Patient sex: M
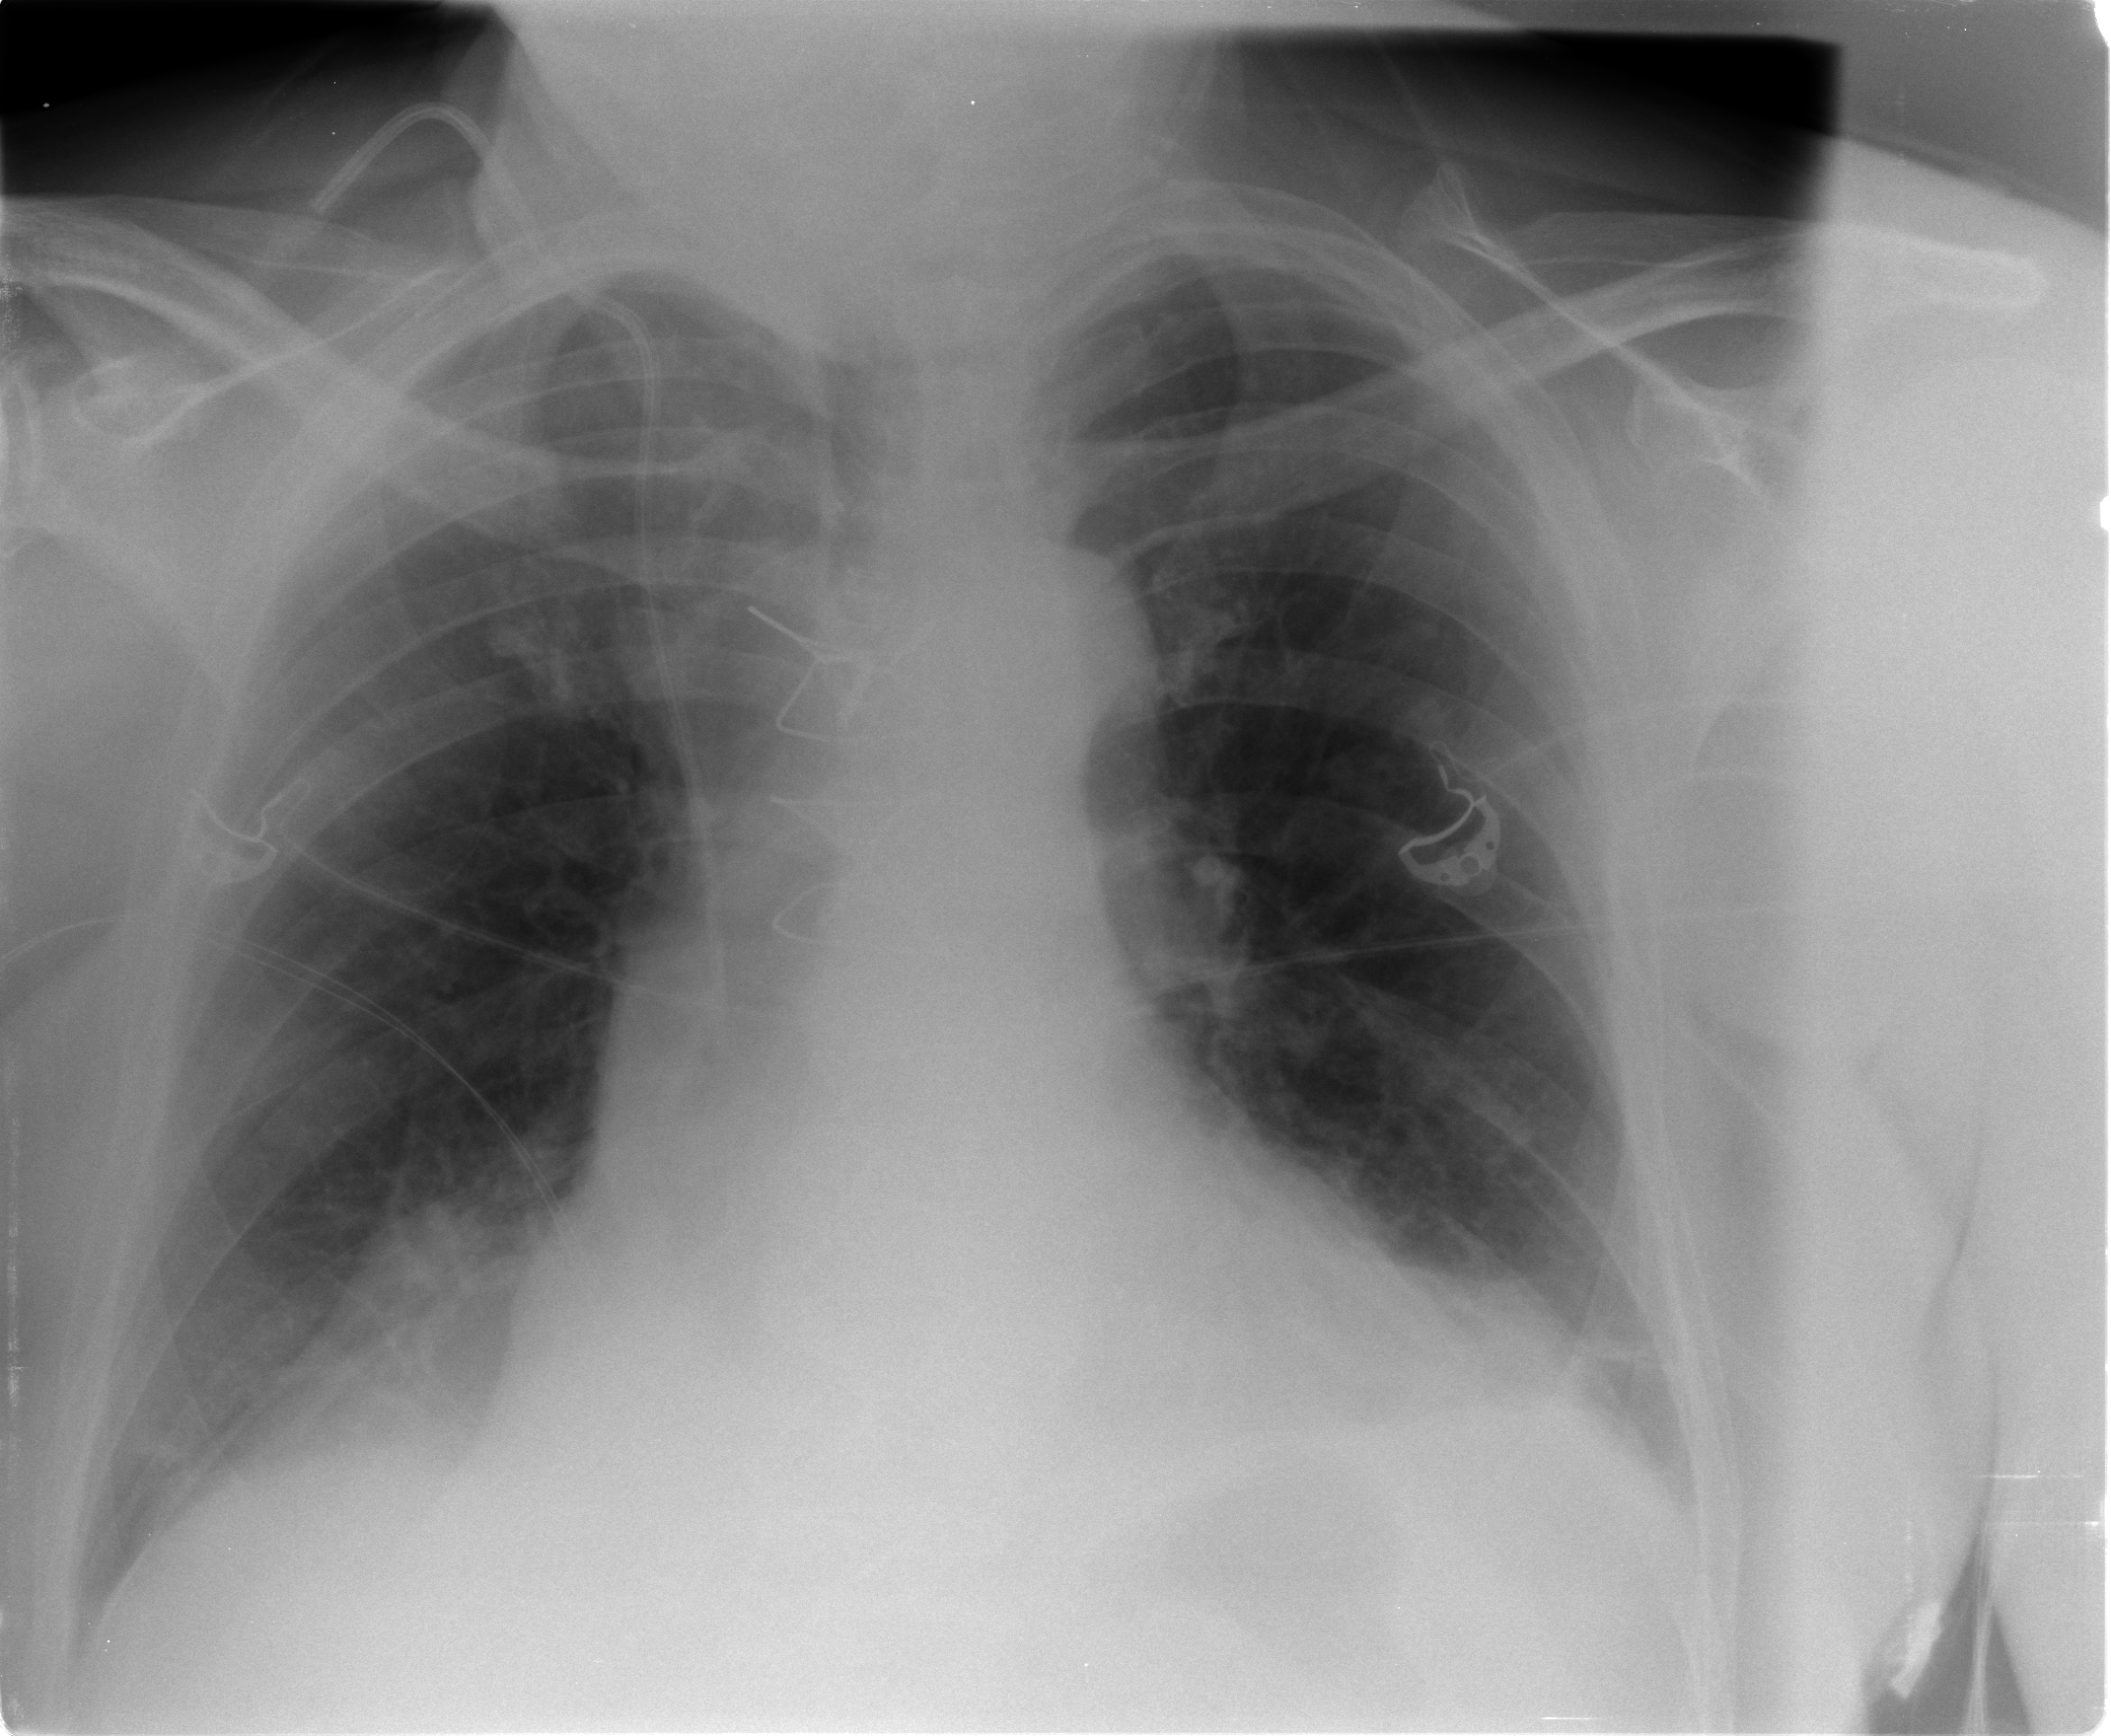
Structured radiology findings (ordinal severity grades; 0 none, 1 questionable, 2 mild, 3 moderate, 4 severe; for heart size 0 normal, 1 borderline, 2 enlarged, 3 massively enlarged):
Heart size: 2
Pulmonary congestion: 0
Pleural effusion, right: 1
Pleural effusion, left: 1
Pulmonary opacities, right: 0
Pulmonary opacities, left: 0
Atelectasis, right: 1
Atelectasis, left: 2